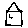
Label: house